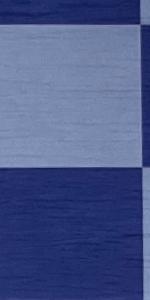
Label: Empty